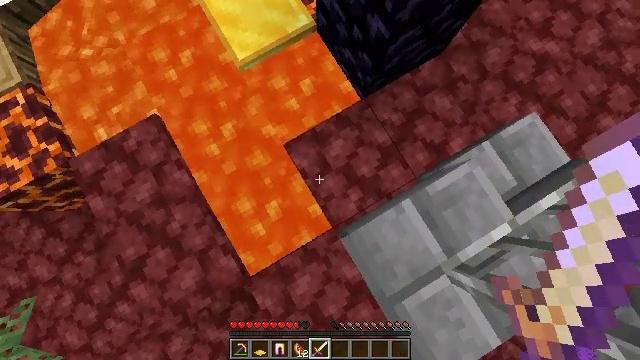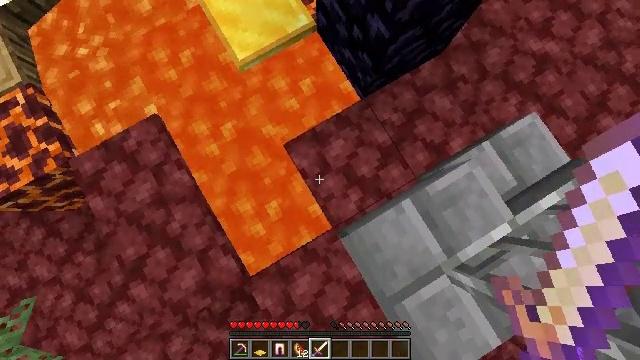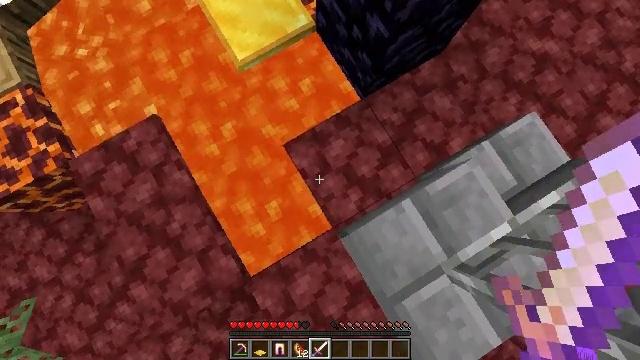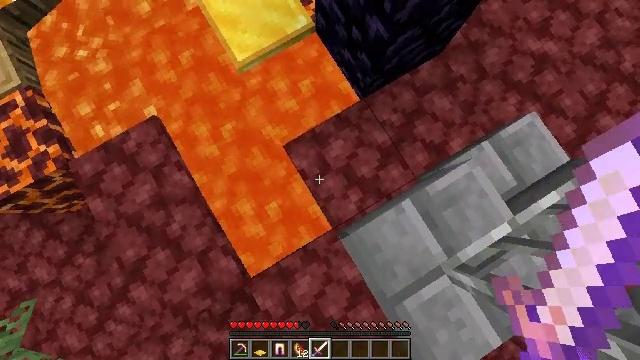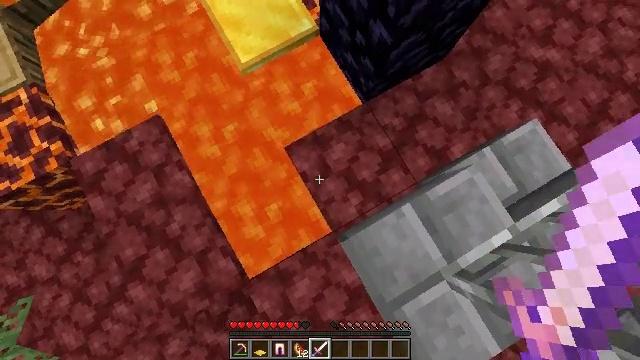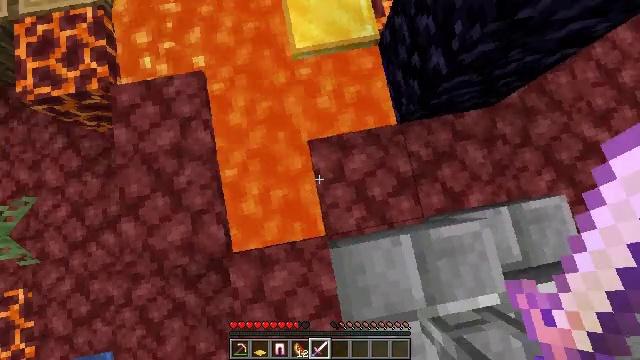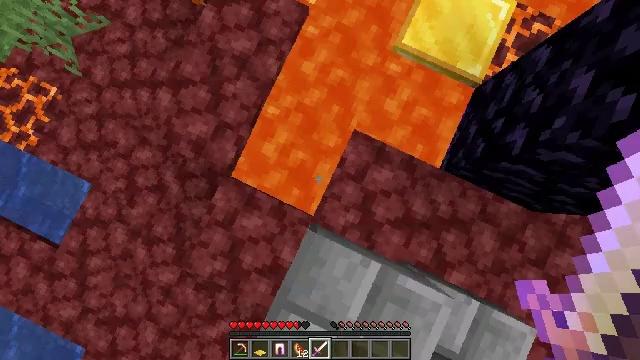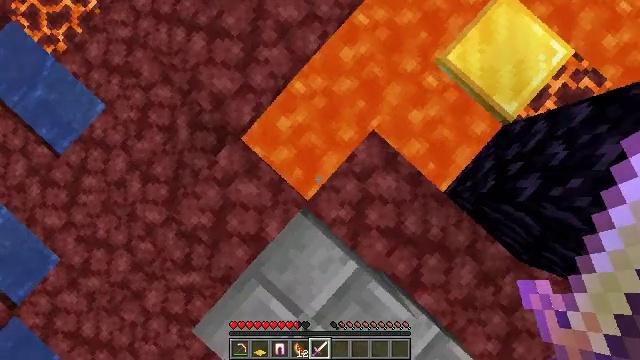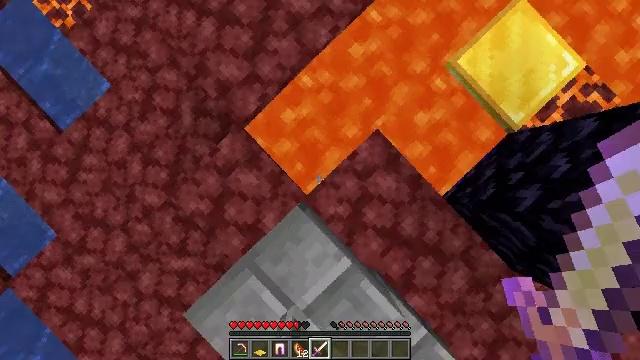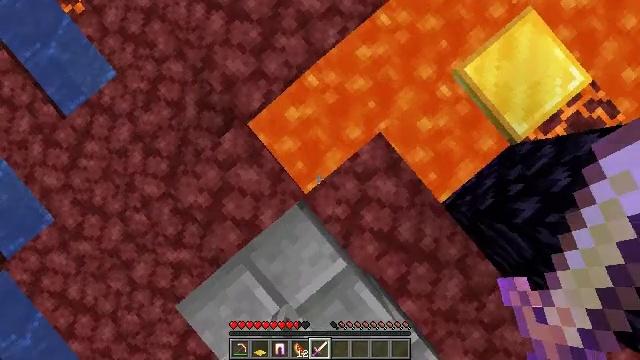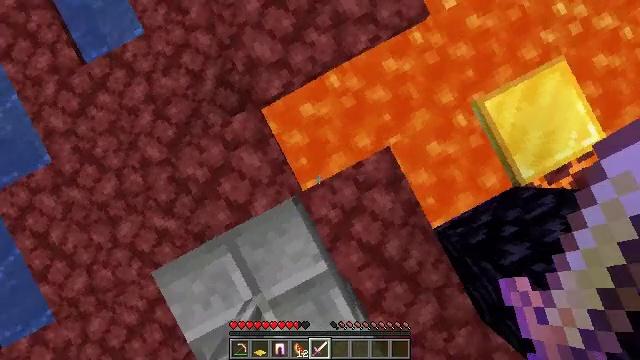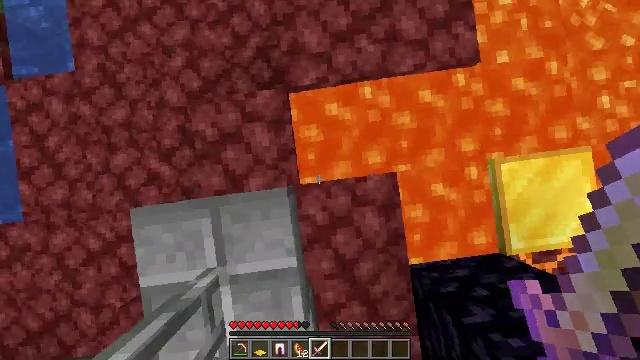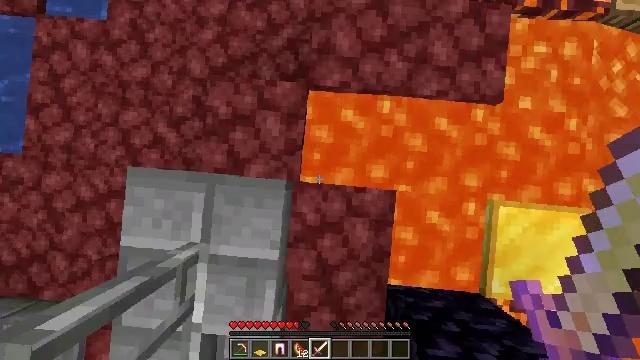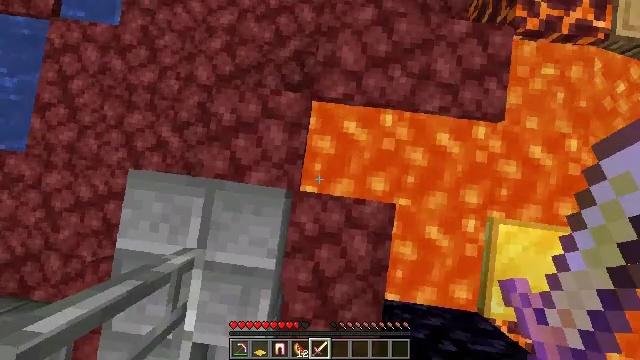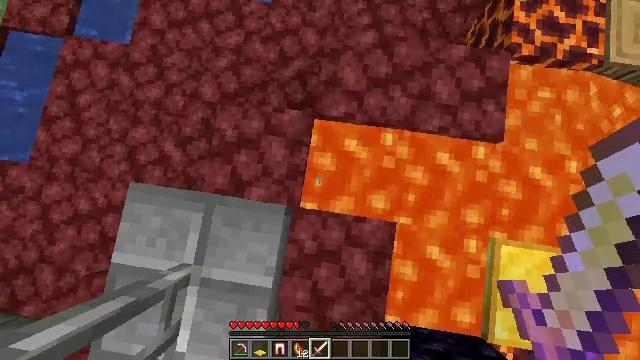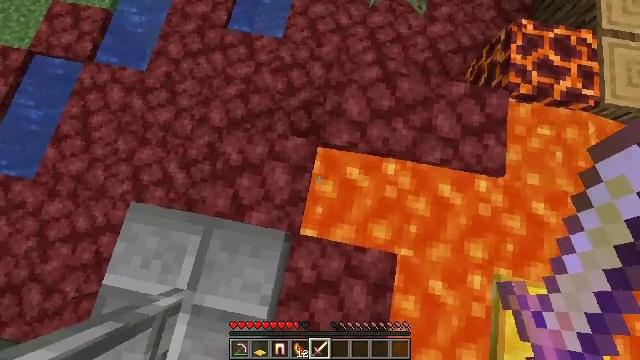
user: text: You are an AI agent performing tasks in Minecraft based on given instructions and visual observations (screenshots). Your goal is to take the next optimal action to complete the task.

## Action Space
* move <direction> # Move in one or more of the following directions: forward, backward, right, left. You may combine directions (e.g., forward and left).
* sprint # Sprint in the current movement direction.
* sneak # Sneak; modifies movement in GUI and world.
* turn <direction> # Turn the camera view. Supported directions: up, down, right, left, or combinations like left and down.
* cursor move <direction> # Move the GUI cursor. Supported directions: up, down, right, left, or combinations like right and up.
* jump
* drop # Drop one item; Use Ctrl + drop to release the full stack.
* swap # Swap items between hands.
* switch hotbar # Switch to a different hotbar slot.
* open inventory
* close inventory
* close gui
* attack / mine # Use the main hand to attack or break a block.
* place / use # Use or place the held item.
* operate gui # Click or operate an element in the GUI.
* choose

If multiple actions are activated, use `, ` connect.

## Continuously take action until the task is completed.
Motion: motion action
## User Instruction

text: Break the green carpet for reuse.
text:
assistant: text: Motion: no_op
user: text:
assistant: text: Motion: no_op
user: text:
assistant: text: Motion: no_op
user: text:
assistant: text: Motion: turn left
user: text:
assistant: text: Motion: turn left
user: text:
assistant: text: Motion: turn left and down
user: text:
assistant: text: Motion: turn left and down
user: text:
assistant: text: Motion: turn left and down
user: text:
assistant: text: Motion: turn left and down
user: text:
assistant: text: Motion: turn left and down
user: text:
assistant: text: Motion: turn left and down
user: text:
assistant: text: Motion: turn left
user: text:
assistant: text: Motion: turn left and up
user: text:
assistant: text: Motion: turn left and up
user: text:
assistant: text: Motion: turn left and up
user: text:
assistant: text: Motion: turn left and up
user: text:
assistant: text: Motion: turn left and up
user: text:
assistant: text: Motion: turn left
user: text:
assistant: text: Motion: turn left
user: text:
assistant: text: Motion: turn left and down
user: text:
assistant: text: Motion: no_op
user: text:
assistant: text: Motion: no_op
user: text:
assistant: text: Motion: no_op
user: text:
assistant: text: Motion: no_op
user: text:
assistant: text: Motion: no_op
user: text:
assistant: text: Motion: no_op
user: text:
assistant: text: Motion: no_op
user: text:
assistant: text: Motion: move forward
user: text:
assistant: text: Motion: move forward
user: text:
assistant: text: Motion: move forward